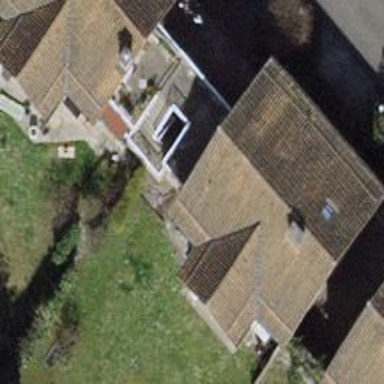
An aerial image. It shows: View of roof of building.